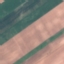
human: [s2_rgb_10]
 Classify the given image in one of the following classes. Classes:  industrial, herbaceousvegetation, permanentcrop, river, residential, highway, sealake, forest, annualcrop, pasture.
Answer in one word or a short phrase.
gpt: AnnualCrop